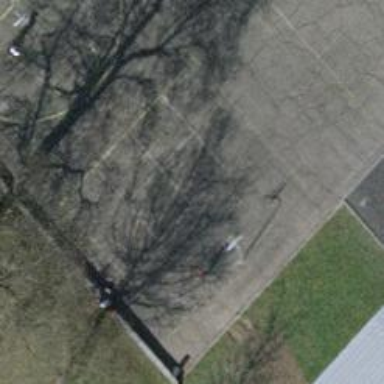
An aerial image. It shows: Basketball court with asphalt surface.